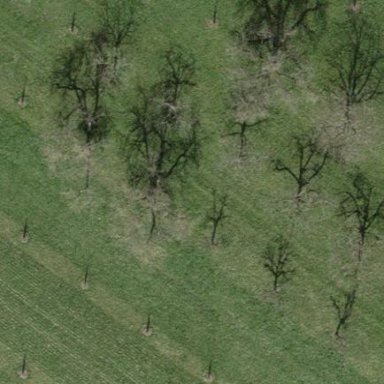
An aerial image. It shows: Orchard.